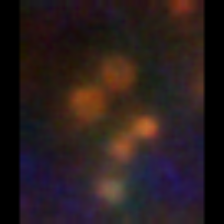
Taxon: Phaeocystis
Group: Other